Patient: sex M, age 66
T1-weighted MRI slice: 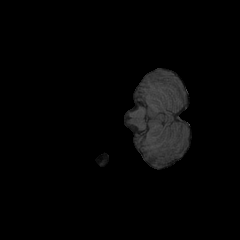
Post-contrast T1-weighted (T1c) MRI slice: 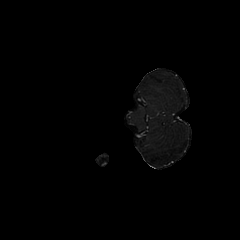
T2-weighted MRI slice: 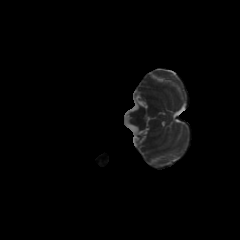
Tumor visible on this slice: no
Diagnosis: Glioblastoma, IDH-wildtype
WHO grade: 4